Question: I'd like to make an ios App. I like uber's design very much. But I am wondering how I can make one view controller on top of another view controller. So in the screen, we see one view controller's view fill most of screen, but we can see a small portion at the bottom of the parent view controller.
This way, when we click that small portion, we can easily switch to the parent view controller.
In the attached picture, black part belongs to a view controller, but the map belongs to the parent view controller.
Any suggestions for this ?

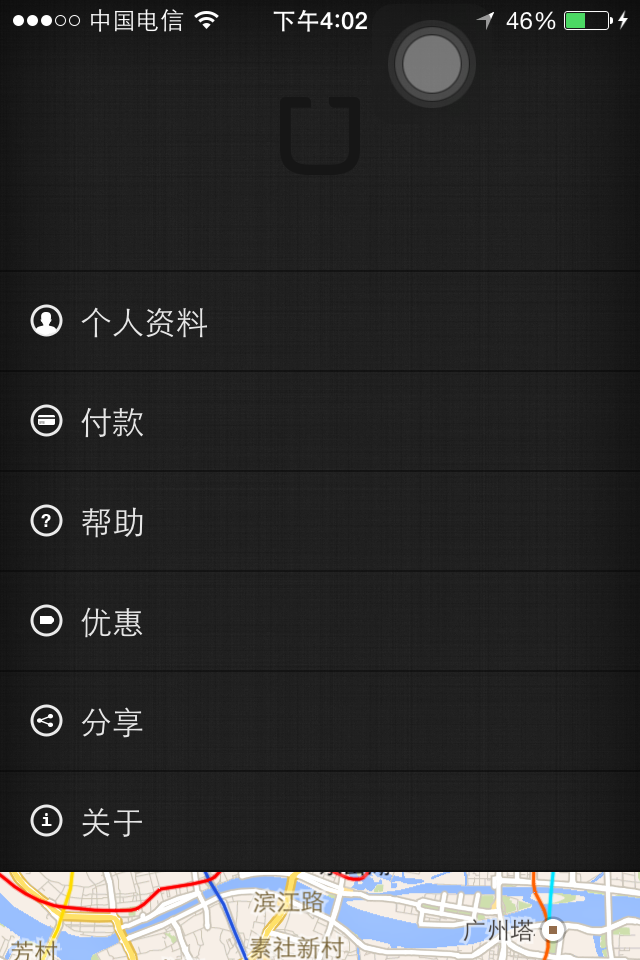
Answer: I'm going to talk specifically about this image rather than the general case.
There are several ways to achieve this.
This could be a single view controller with a view hierarchy like...
'''
- UIView
|
| - Map
|
| - Table View
'''
In this case the map can be shown/hidden by just animating it into position.
Another way is to use a modal transition.
Take a <URL> of the map view and then use this snapshot as a background view of the next view controller by passing the view in...
'''
UIView *snapshotView = [self.view snapshotViewAfterScreenUpdates:NO];
modalTableViewController.snapshotBackgroundView = snapshotView;
'''
Then in the 'modalTableViewController' you can do something like...
'''
[self.view insertSubview:self.snapshotBackgroundView atIndex:0];
'''
to add the background view in.
Then you can detect a touch on this background and use it to dismiss the modal view...
'''
[self dismissViewControllerAnimated:YES completion:nil];
'''
There are many ways to achieve it though.